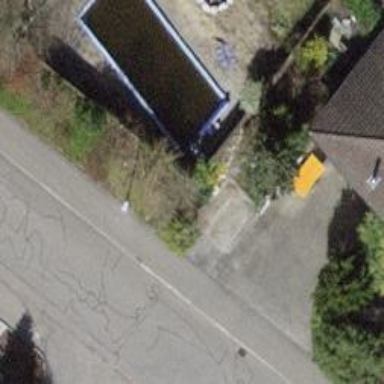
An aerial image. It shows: Swimming pool located in leisure land.